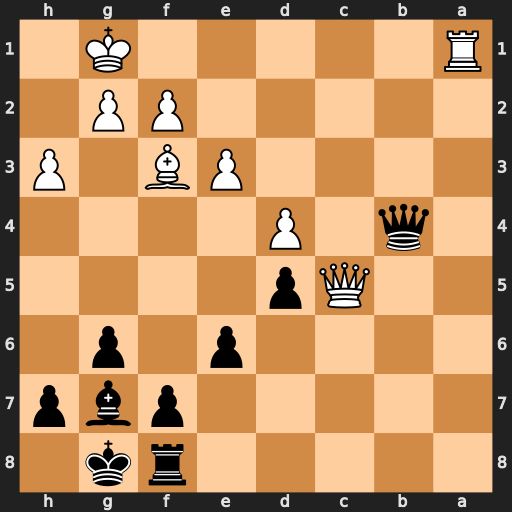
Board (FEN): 5rk1/5pbp/4p1p1/2Qp4/1q1P4/4PB1P/5PP1/R5K1
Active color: b
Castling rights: -
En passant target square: -
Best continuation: Qxc5 dxc5 Bxa1